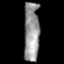
Tissue: prostate
Cell type: T cells
Senescence score: 0.3296
Nuclear area (px): 929
Mean DAPI intensity: 146.833